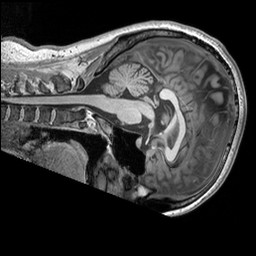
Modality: T1w
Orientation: sagittal
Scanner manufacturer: siemens
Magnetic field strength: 3 T
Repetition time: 2.53 s
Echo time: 0.00298 s